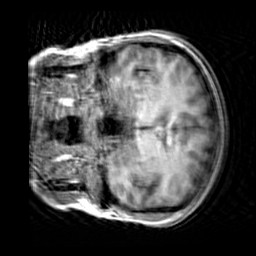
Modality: T1w
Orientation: coronal
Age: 27
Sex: female
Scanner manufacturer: siemens
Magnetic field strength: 3 T
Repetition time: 2.3 s
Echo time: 0.00303 s